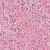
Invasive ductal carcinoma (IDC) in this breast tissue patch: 1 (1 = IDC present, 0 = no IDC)